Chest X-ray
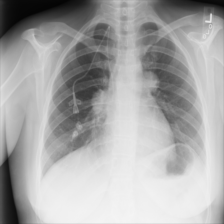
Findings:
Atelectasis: negative
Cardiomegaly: negative
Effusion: negative
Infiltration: negative
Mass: positive
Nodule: negative
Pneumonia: negative
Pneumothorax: negative
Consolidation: negative
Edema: negative
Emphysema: negative
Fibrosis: negative
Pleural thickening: negative
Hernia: negative